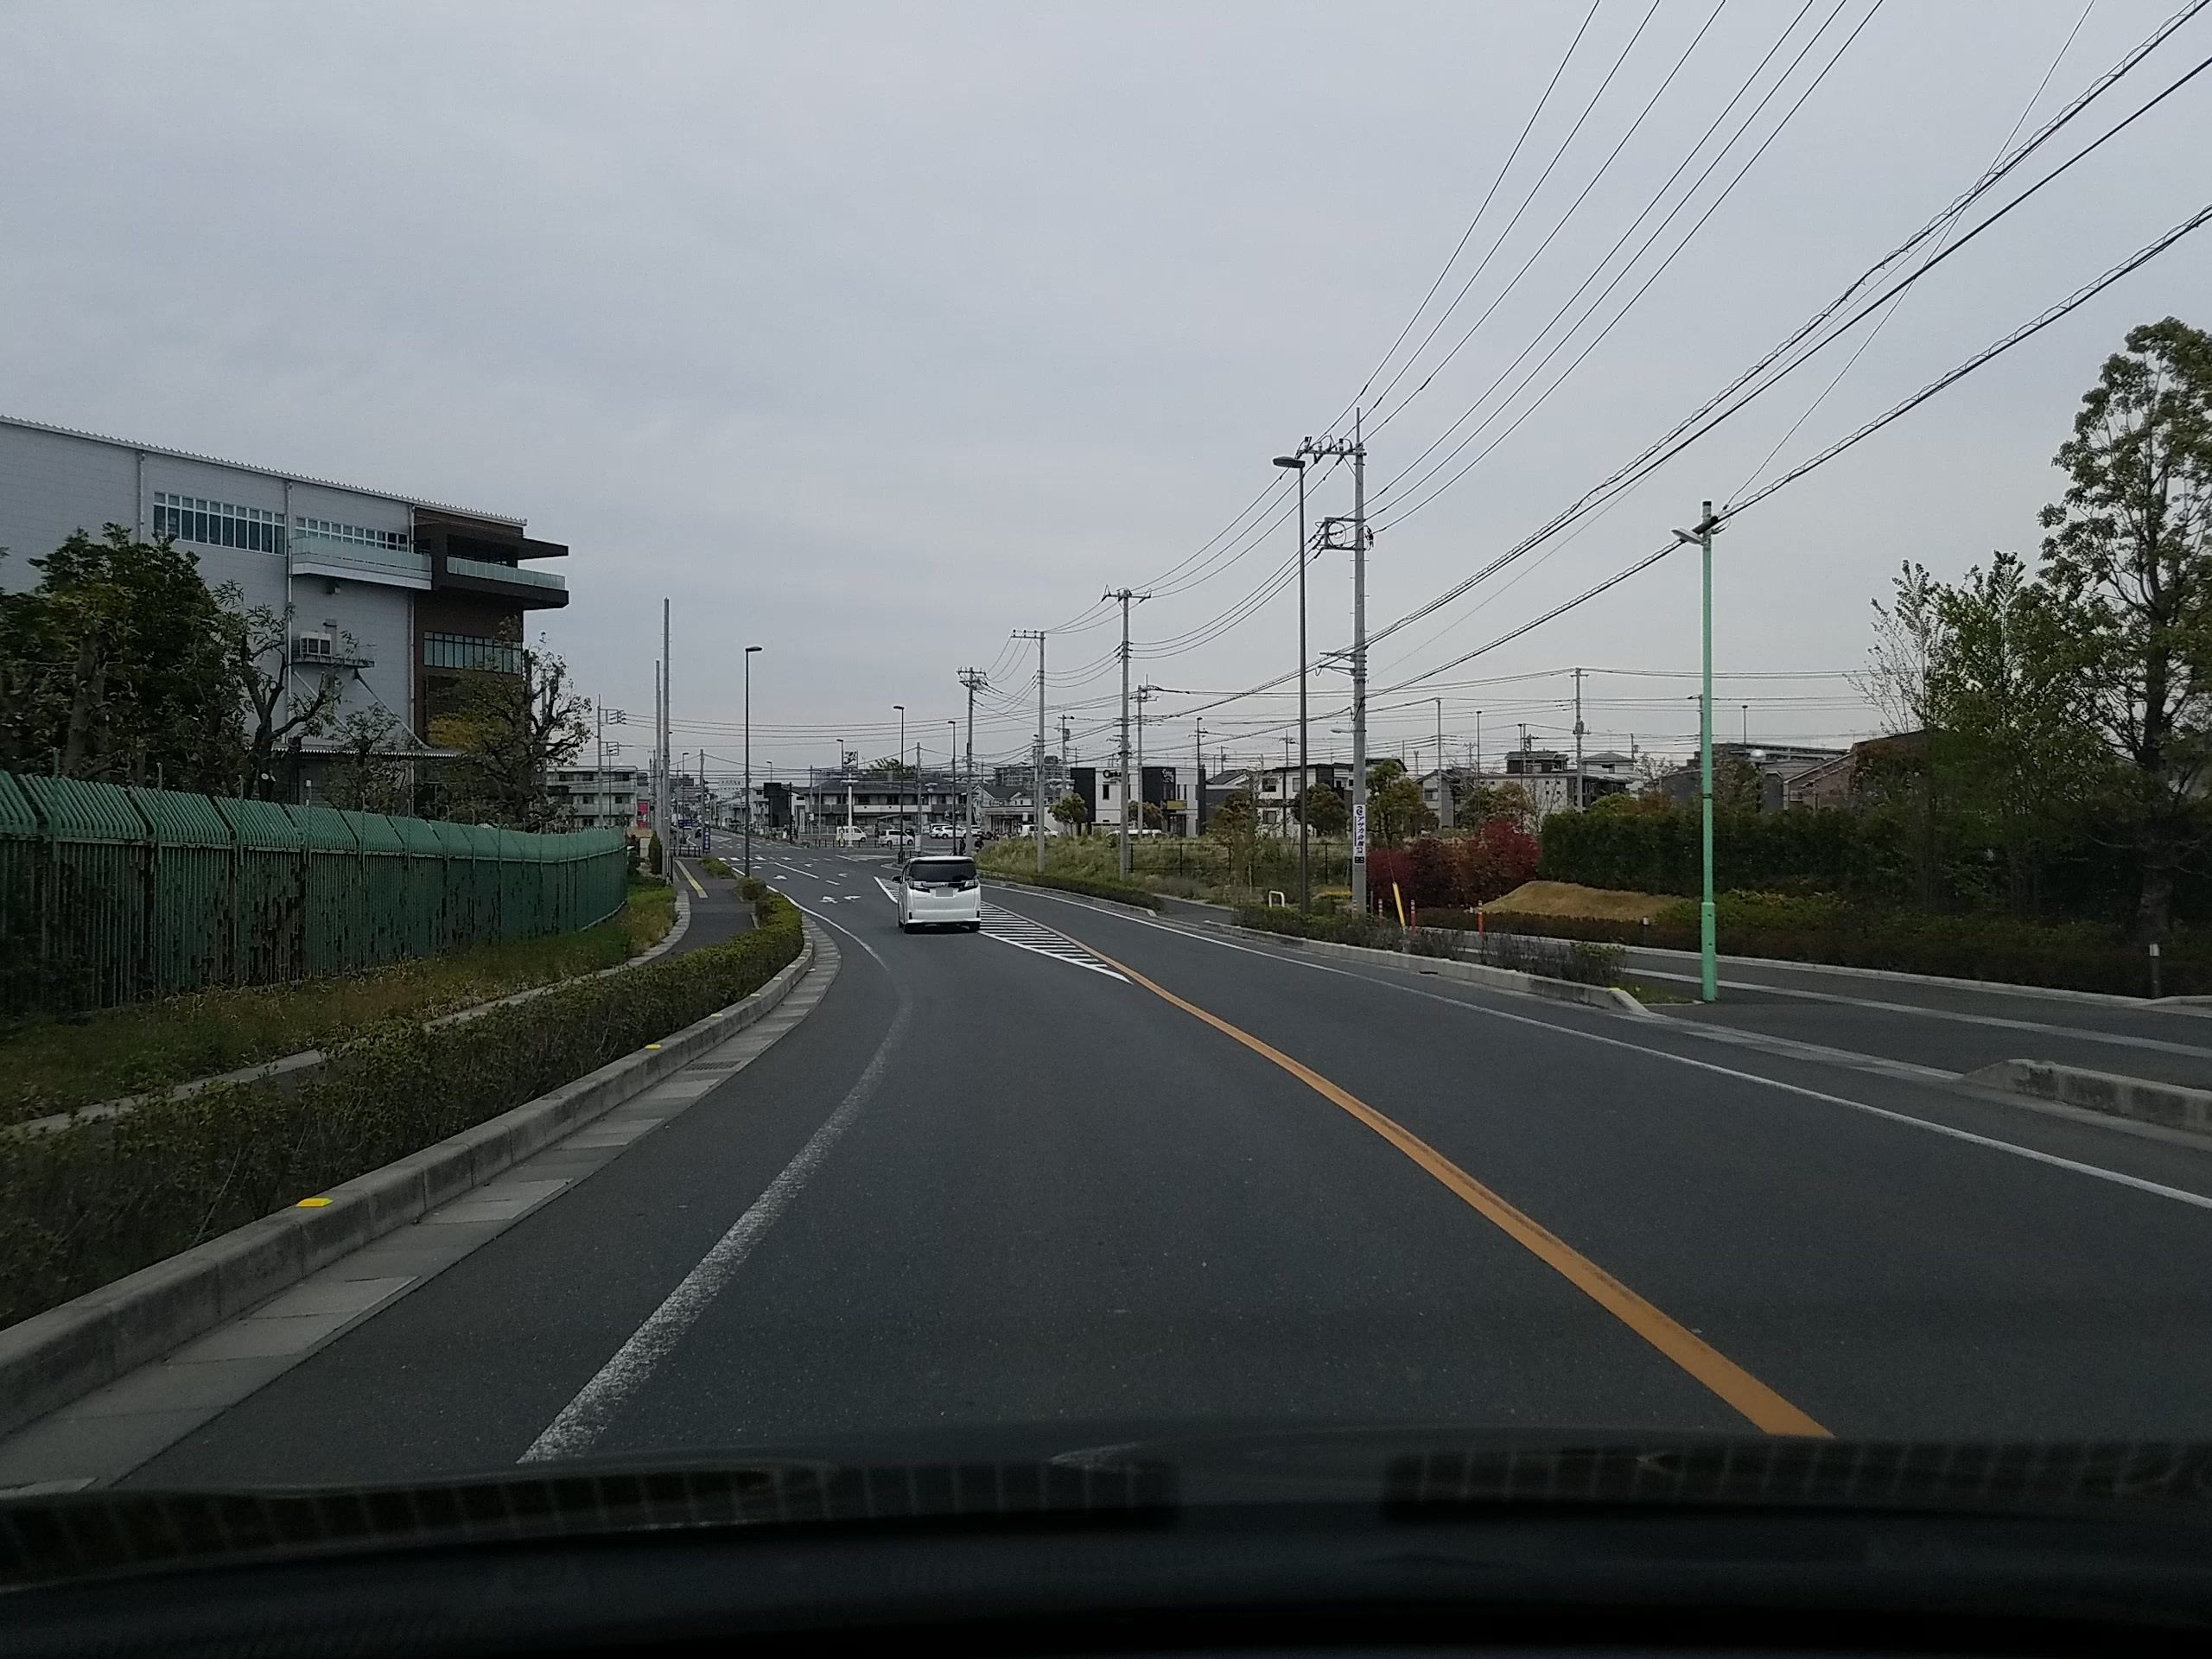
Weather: cloudy
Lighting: day
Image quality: good
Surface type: driving surface
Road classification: tertiary
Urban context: urban centre
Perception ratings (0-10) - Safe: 1.63, Lively: 2.24, Beautiful: 1.77, Boring: 4.38, Depressing: 6.03, Wealthy: 0.26